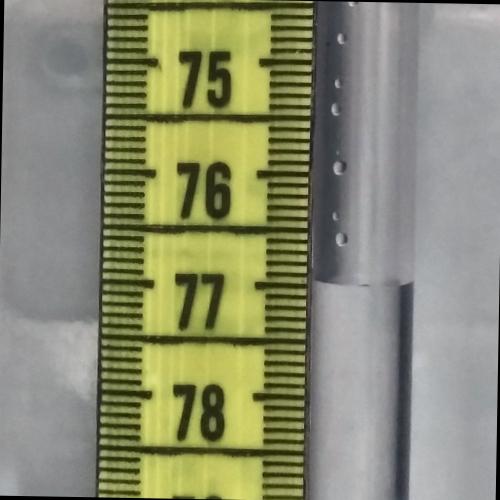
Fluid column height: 77.0 cm